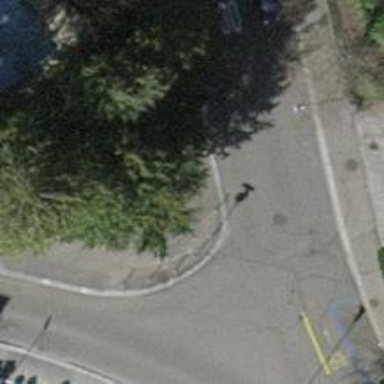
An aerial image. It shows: Kerb barrier.